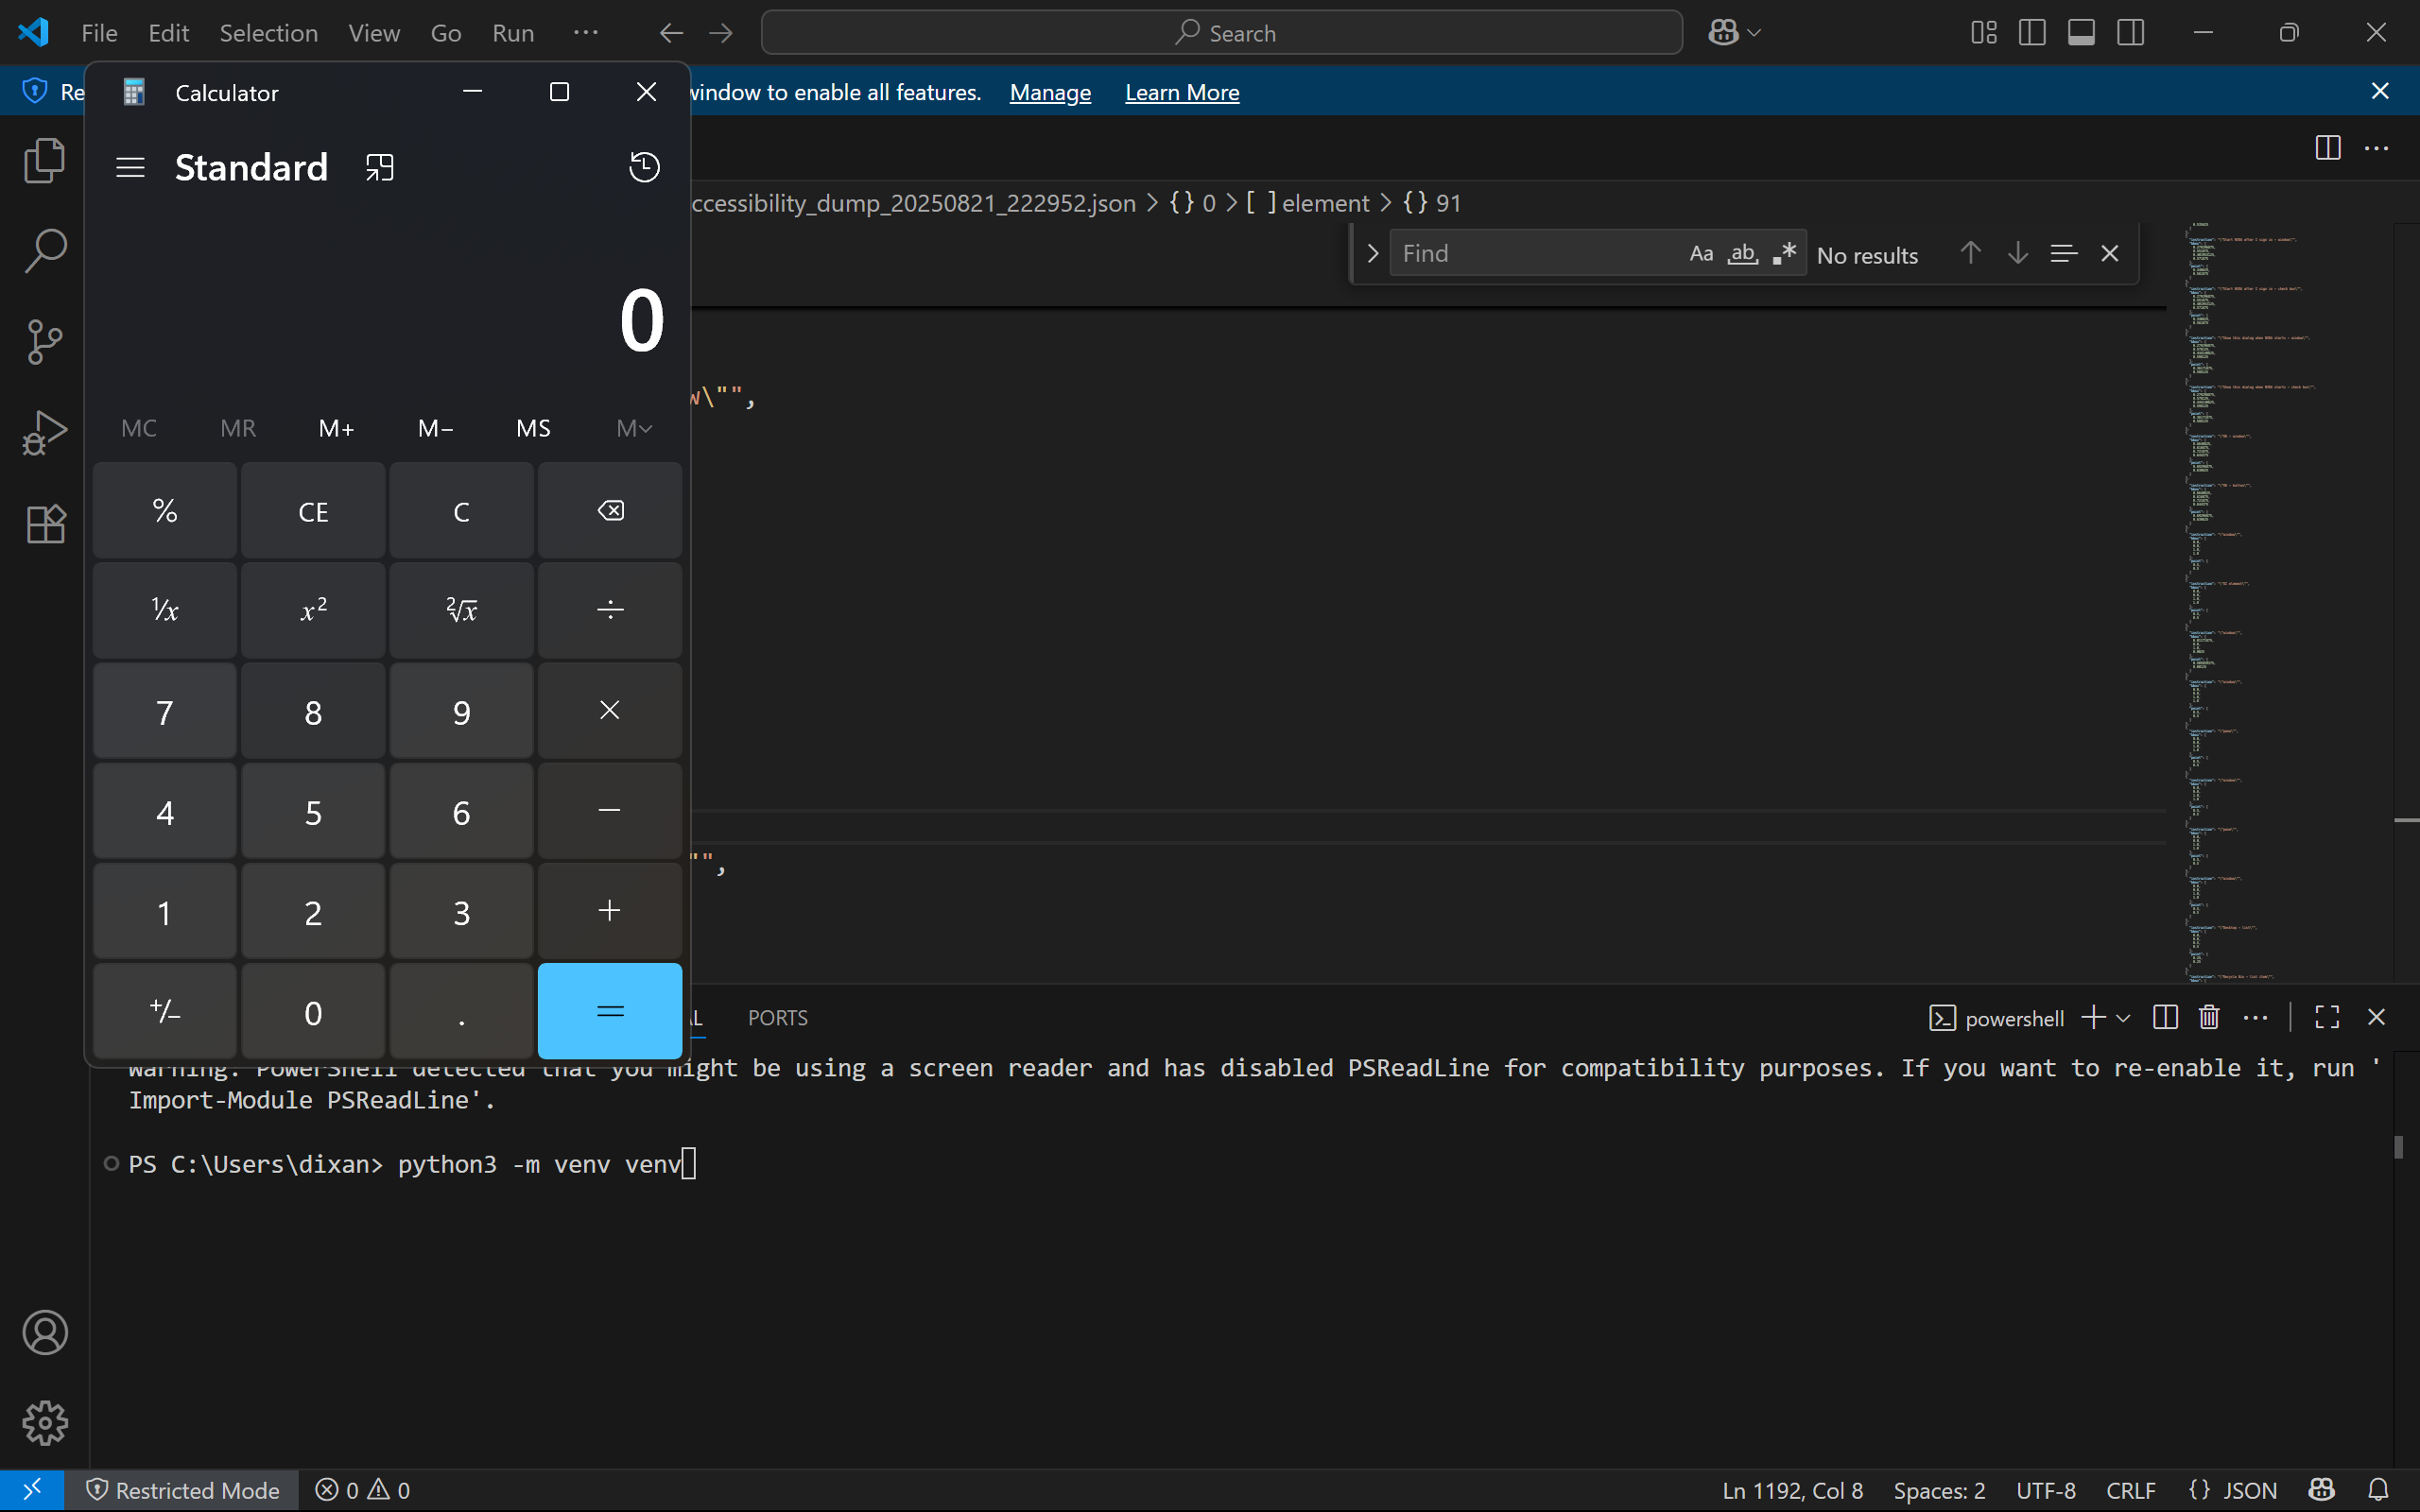
UI elements on screen:
"Desktop - window"
"Untitled document - Google Docs - window"
"System - menu bar - Contains commands to manipulate the window"
"System - menu item"
"title bar - value: Untitled document - Google Docs"
"Minimise - button - Moves the window out of the way"
"Maximise - button - Makes the window full screen"
"Close - button - Closes the window"
"Tom Holland and Gordon Ramsay Bond Over A Spicy Fried Chicken Sandwich - YouTube - window"
"System - menu bar - Contains commands to manipulate the window"
"System - menu item"
"title bar"
"Minimise - button - Moves the window out of the way"
"Maximise - button - Makes the window full screen"
"Close - button - Closes the window"
"Amazon.co.uk: Low Prices in Electronics, Books, Sports Equipment & more - window"
"System - menu bar - Contains commands to manipulate the window"
"System - menu item"
"title bar"
"Minimise - button - Moves the window out of the way"
"Maximise - button - Makes the window full screen"
"Close - button - Closes the window"
"Home - BBC News - window"
"System - menu bar - Contains commands to manipulate the window"
"System - menu item"
"title bar - value: Home - BBC News"
"Minimise - button - Moves the window out of the way"
"Maximise - button - Makes the window full screen"
"Close - button - Closes the window"
"window"
"Taskbar - pane"
"pane"
"Running applications - pane"
"Calculator - window"
"System - menu bar - Contains commands to manipulate the window"
"System - menu item"
"Calculator - pane"
"Calculator - window - value: Calculator"
"Minimise Calculator - button"
"Maximise Calculator - button"
"Close Calculator - button"
"Calculator - window"
"graphic"
"Calculator - text"
"UI element"
"Open Navigation - button"
"grouping"
"Display is 0 - text"
"0 - pane"
"0 - text"
"Open history flyout - button"
" - text"
"Memory controls - grouping"
"Clear all memory - button"
" - text"
"Memory recall - button"
" - text"
"Memory add - button"
" - text"
"Memory subtract - button"
" - text"
"Memory store - button"
" - text"
"Open memory flyout - button"
" - text"
"Display controls - grouping"
"Percent - button"
" - text"
"Clear entry - button"
"CE - text"
"Clear - button"
"C - text"
"Backspace - button"
" - text"
"Standard functions - grouping"
"Reciprocal - button"
" - text"
"Square - button"
" - text"
"Square root - button"
" - text"
"Standard operators - grouping"
"Divide by - button"
" - text"
"Multiply by - button"
" - text"
"Minus - button"
" - text"
"Plus - button"
" - text"
"Equals - button"
" - text"
"Number pad - grouping"
"Zero - button"
"0 - text"
"One - button"
"1 - text"
"Two - button"
"2 - text"
"Three - button"
"3 - text"
"Four - button"
"4 - text"
"Five - button"
"5 - text"
"Six - button"
"6 - text"
"Seven - button"
"7 - text"
"Eight - button"
"8 - text"
"Nine - button"
"9 - text"
"Decimal separator - button"
". - text"
"Positive negative - button"
" - text"
"Standard Calculator mode - text"
"Keep on top - button"
" - text"
"window"
"UI element"
"window"
"accessibility_dump_20250821_222952.json - Visual Studio Code - pane"
"pane"
"Minimize - button"
"Maximize - button"
"Restore - button"
"Close - button"
"pane"
"accessibility_dump_20250821_222952.json - Visual Studio Code - document"
"section"
"pane"
"window"
"UI element"
"DesktopWindowXamlSource - pane"
"pane"
"tab control"
"list"
"Windows PowerShell - tab"
"graphic"
"Windows PowerShell - text"
"Close Tab - button"
" - text"
"New Tab - split button - Press the button to open a new terminal tab with your default profile. O..."
" - button"
" - text"
"More options - button"
"button"
" - text"
"button"
" - text"
"button"
" - text"
"UI element"
"Windows PowerShell - terminal"
"Vertical - scroll bar - value: 0"
"Vertical Small Decrease - button"
" - text"
"Vertical Large Increase - button"
"Vertical Small Increase - button"
" - text"
"System - menu bar"
"System - menu item"
"Minimise - button"
"Maximise - button"
"Close - button"